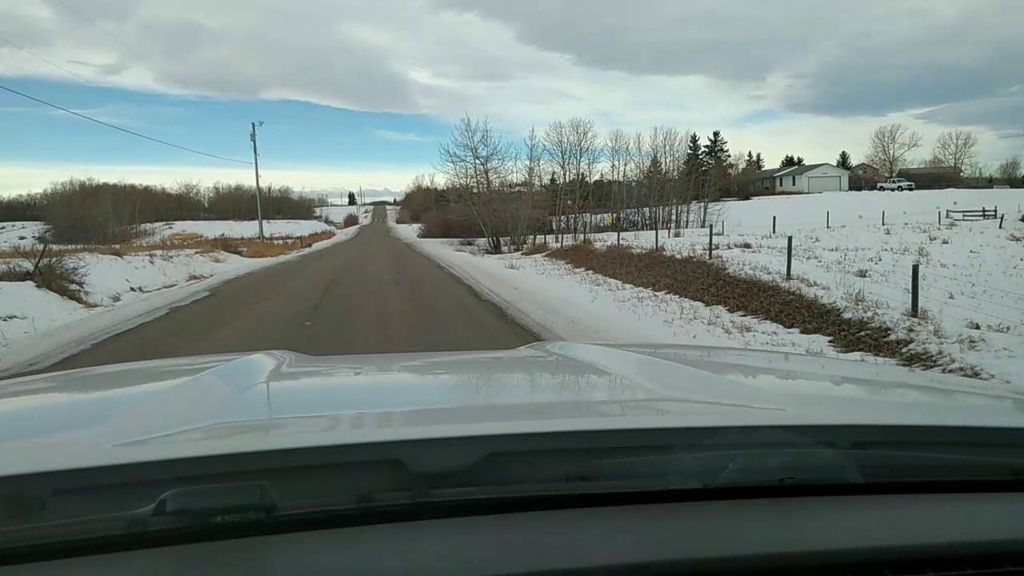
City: calgary